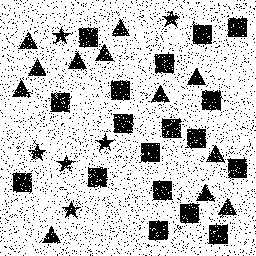
Squares: 18
Triangles: 12
Stars: 6
Total shapes: 36